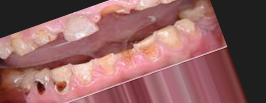
Condition: Caries